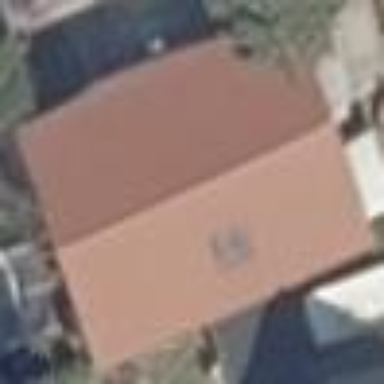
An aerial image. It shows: Garage.